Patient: sex M, age 64
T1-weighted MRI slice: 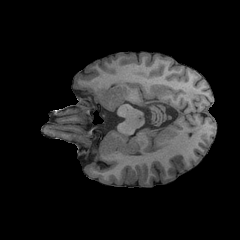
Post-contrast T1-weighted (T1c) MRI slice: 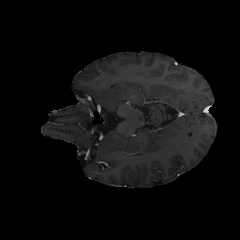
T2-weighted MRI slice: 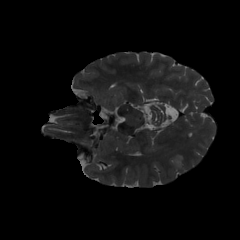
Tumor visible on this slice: yes
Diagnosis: Glioblastoma, IDH-wildtype
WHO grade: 4